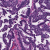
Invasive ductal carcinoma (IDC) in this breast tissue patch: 1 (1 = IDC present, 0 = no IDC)